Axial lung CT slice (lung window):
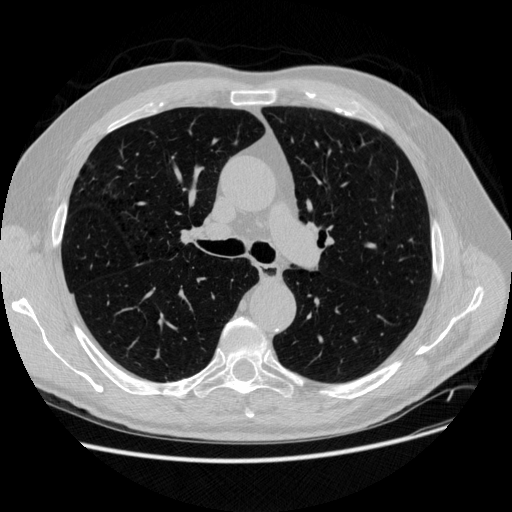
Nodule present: no